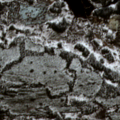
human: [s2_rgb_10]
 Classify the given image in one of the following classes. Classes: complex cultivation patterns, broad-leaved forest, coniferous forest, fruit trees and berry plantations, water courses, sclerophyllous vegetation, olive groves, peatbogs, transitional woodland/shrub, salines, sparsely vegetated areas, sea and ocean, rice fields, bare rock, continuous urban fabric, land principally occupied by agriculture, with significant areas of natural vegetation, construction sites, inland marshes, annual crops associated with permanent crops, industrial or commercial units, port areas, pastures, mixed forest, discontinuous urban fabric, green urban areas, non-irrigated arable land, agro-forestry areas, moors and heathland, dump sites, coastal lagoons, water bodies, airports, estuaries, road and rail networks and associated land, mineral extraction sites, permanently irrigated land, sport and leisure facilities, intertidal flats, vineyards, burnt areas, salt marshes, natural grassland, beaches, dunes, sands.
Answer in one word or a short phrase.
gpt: coniferous forest, mixed forest, transitional woodland/shrub, peatbogs